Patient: sex F, age 59
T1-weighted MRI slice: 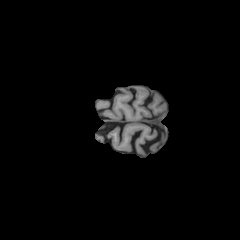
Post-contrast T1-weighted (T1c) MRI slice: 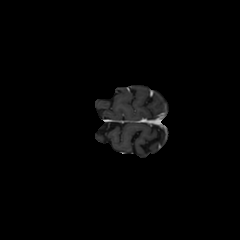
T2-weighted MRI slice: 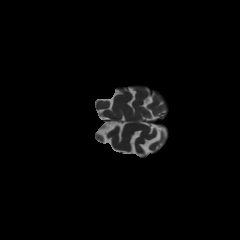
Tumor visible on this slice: no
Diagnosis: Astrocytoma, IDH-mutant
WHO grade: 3